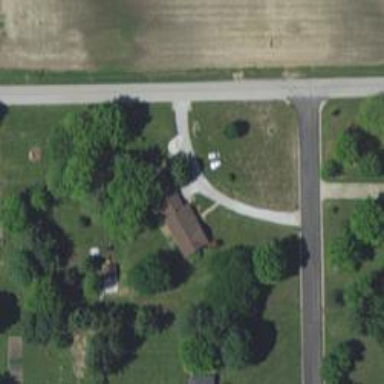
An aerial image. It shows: Driveway leading to service road.